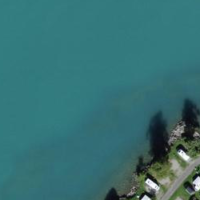
EUNIS habitat code: 14
Species observed at this site:
Cygnus olor